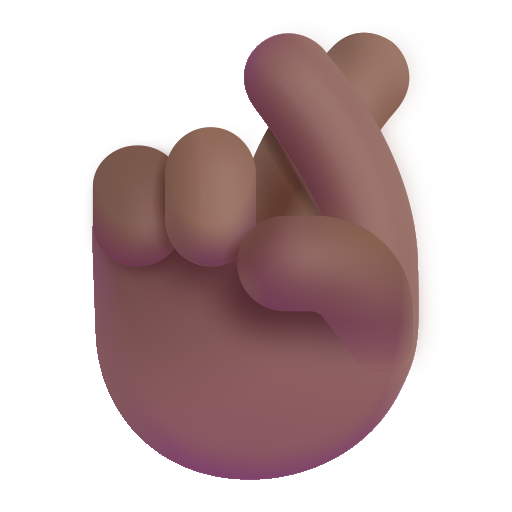
crossed fingers color  dark